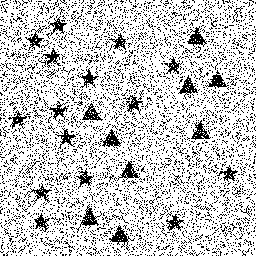
Squares: 0
Triangles: 9
Stars: 15
Total shapes: 24